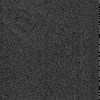
Atmospheric dust classification: dusty